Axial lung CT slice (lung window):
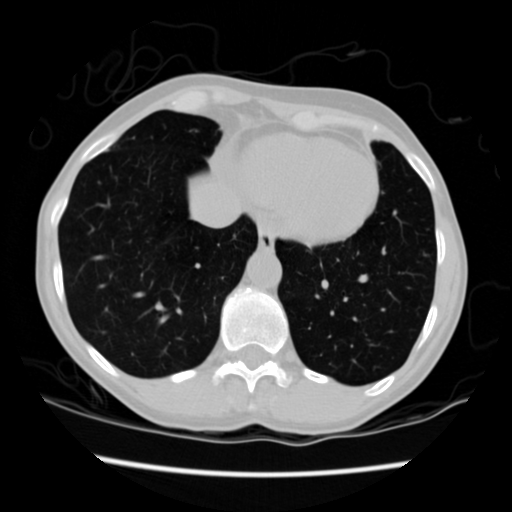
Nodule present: no